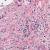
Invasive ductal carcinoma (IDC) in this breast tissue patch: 0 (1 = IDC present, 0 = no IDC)